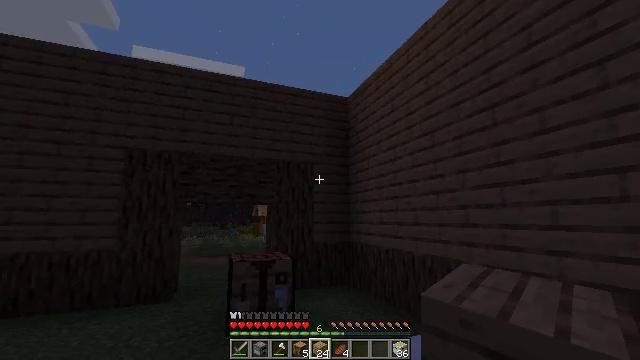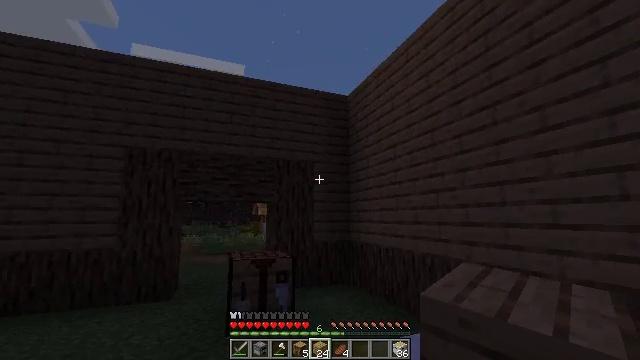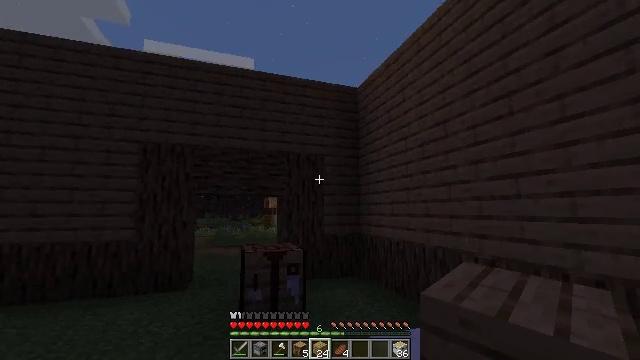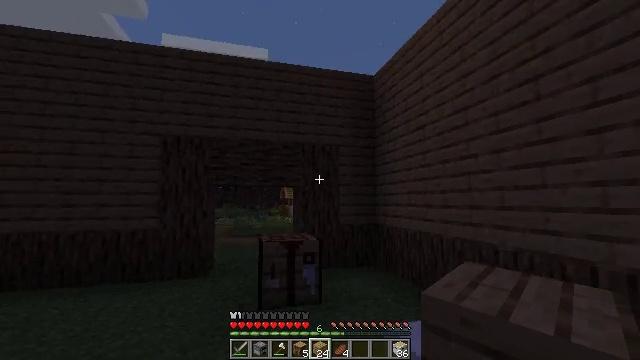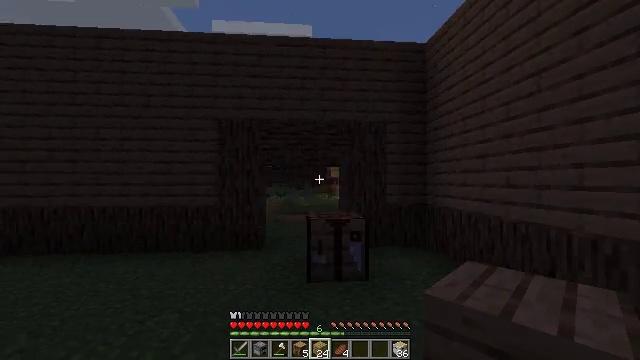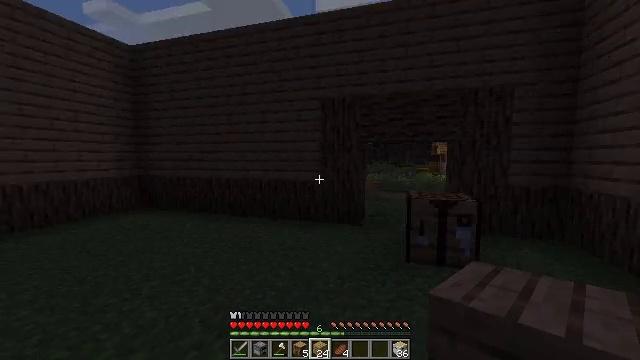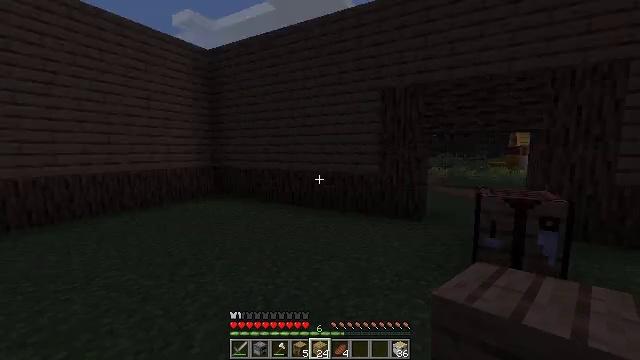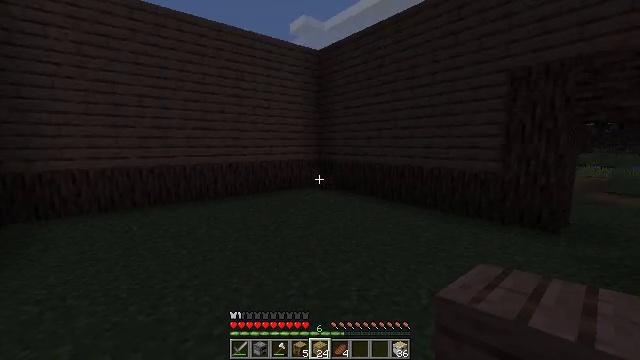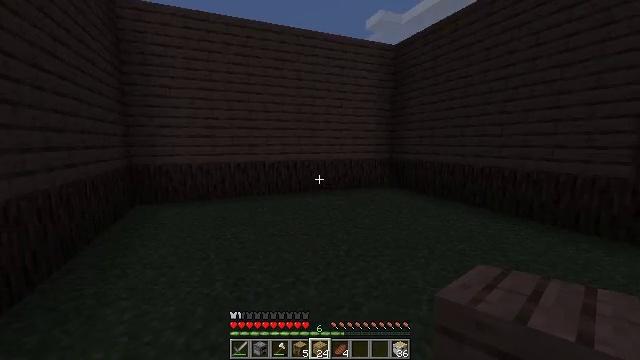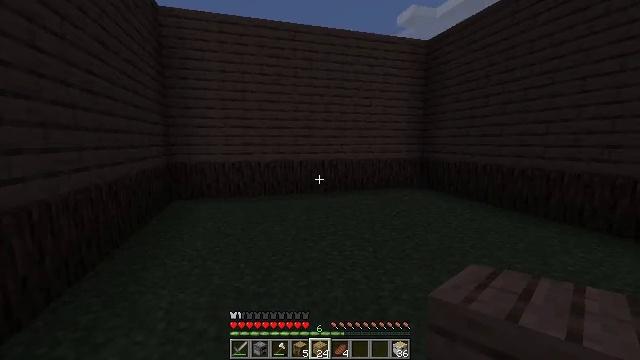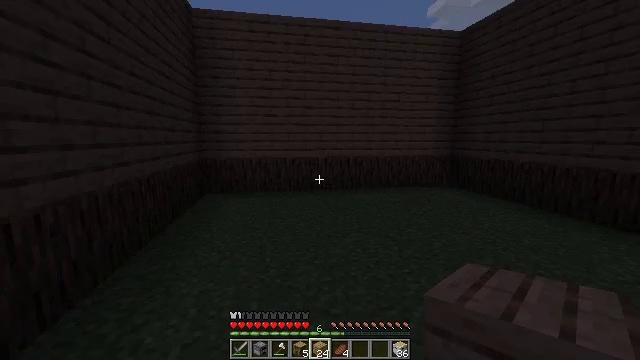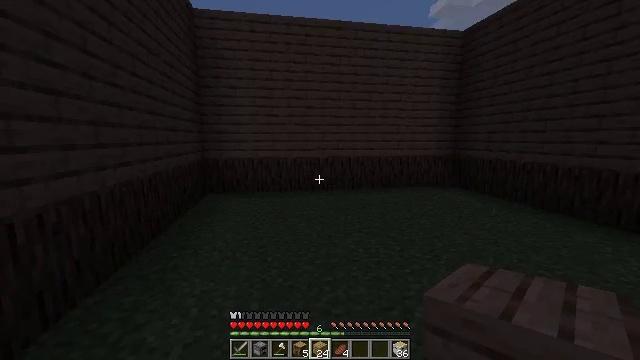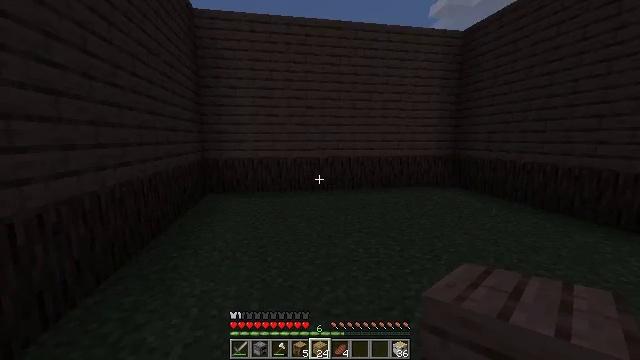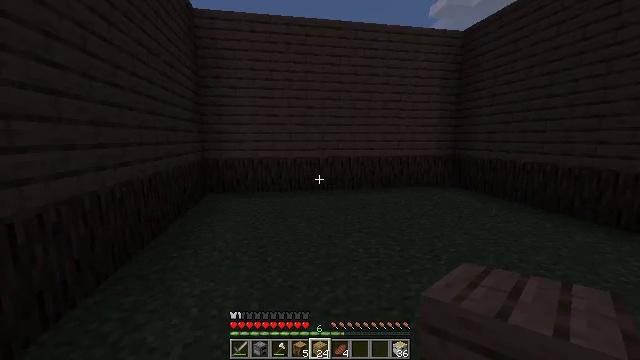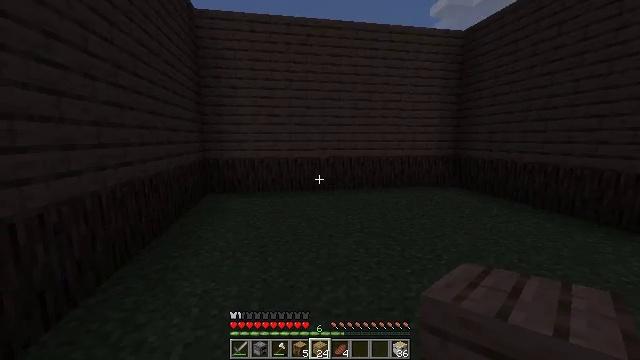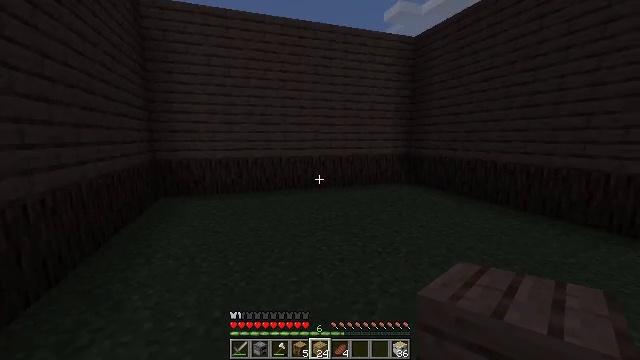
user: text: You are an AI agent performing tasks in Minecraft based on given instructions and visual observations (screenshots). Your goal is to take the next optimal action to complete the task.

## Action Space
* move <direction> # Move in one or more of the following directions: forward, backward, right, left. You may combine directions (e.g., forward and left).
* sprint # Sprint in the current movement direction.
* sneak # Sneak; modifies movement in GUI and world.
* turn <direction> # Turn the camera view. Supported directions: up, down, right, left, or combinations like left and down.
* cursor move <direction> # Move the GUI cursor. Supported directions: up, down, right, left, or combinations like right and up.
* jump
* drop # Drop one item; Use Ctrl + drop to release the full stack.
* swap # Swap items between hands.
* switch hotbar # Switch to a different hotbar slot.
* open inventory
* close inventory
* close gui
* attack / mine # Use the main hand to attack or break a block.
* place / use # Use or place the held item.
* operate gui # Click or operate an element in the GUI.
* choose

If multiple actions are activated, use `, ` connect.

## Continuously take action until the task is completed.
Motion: motion action
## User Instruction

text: Craft a ladder.
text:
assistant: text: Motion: no_op
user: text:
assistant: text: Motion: turn left and down
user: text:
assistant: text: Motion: turn left and down
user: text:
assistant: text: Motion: turn left and down
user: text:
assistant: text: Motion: turn left and down
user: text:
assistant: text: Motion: turn left and down
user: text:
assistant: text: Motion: turn left and down
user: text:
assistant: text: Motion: turn left
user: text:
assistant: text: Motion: turn left
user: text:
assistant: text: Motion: turn left
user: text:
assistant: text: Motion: no_op
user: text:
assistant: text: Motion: no_op
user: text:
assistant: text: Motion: no_op
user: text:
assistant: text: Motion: no_op
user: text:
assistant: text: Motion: turn right
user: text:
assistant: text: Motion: turn right and down
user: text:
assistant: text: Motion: turn right and down
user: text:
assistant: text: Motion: turn right and down
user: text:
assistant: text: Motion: turn right
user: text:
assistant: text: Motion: turn right
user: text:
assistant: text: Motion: no_op
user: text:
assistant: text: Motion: no_op
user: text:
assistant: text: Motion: no_op
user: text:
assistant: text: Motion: no_op
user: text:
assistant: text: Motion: no_op
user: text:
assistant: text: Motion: no_op
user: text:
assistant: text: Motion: no_op
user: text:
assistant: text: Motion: no_op
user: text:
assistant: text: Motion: turn right
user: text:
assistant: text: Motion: turn right and down